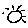
Label: sun